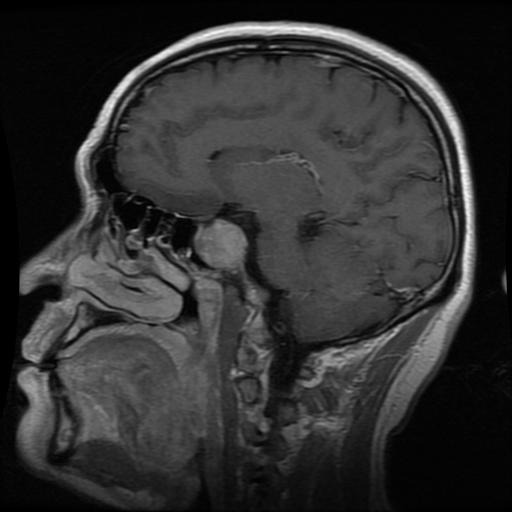
Label: pituitary